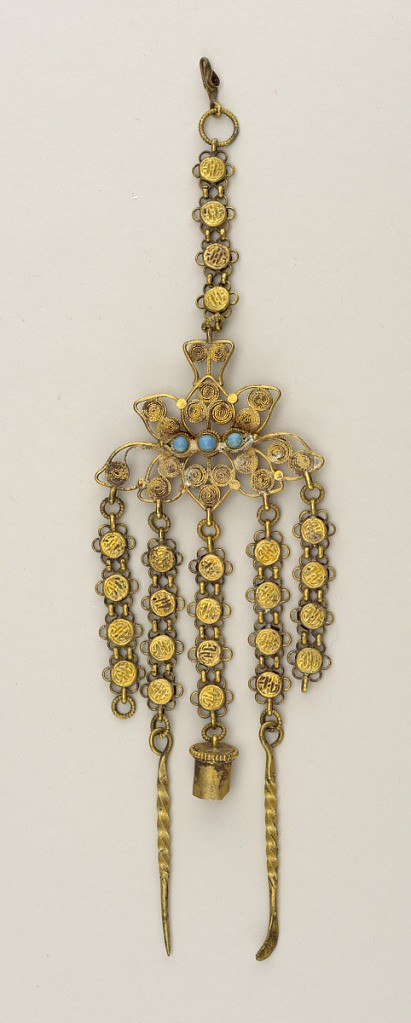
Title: Manicure set
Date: probably 19th century
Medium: Gilt and filigreed silver, turquoise
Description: Filigree and modeled disks bordered with half-rings, on filigree form set with three turquoises.